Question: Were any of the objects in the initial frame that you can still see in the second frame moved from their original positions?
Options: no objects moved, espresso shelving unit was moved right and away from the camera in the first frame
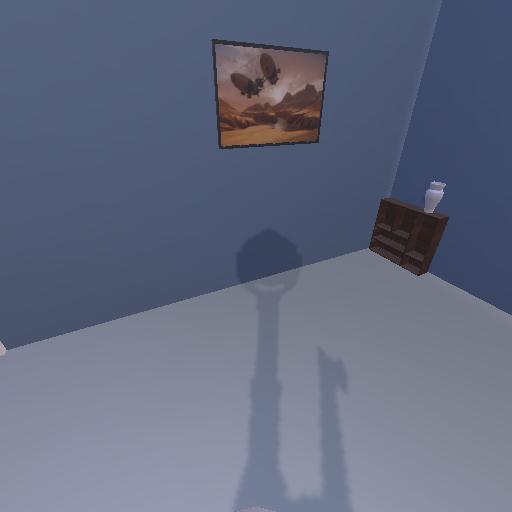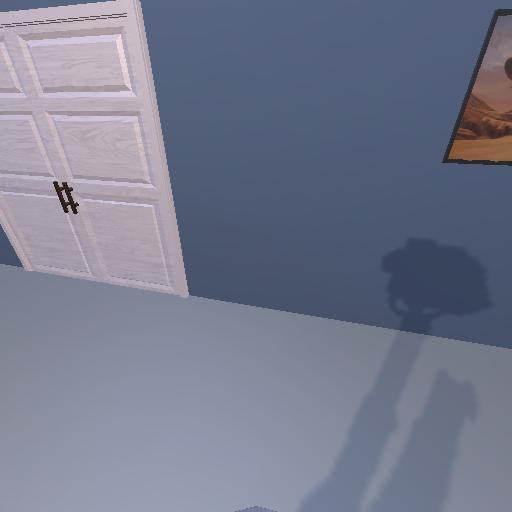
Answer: no objects moved